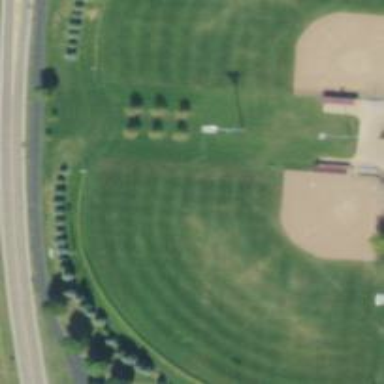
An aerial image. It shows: Baseball pitch for leisure land activities.